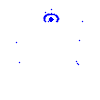
Particle: kaon